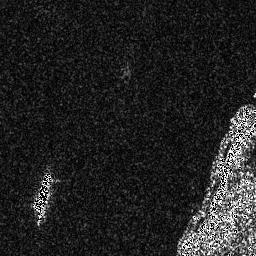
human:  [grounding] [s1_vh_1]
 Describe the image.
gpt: In the satellite image, there is  <ref>1 medium ship </ref> <box>[[11, 65, 21, 83, 0]]</box> located at bottom left.